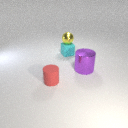
large purple metal cylinder in front of small cyan rubber cube